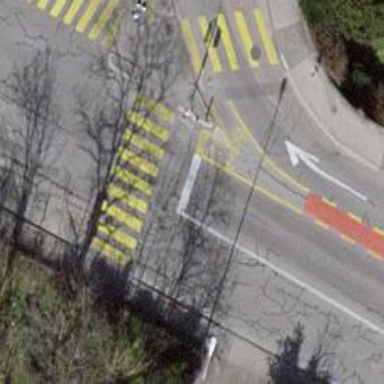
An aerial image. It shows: Crossing with traffic signals.